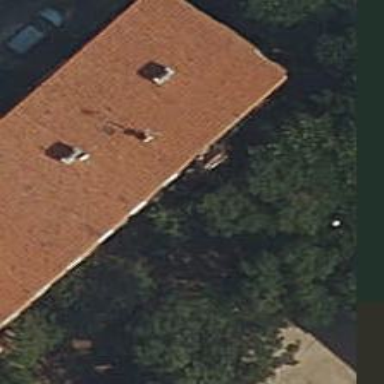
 with the roof oriented along the building."